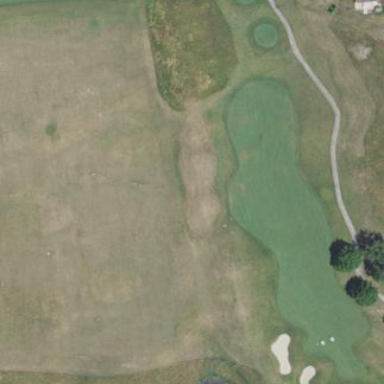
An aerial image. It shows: Grassy area used as driving range for golf.